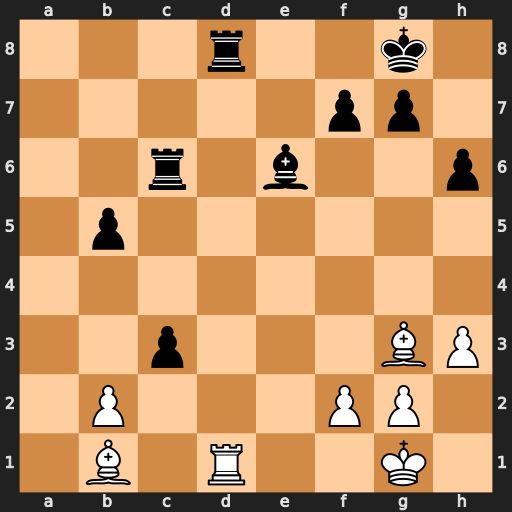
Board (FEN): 3r2k1/5pp1/2r1b2p/1p6/8/2p3BP/1P3PP1/1B1R2K1
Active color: w
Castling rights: -
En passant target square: -
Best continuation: Rxd8#